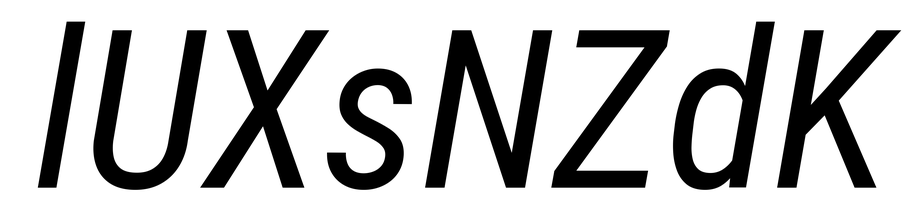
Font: Roboto-Italic_Condensed_Italic